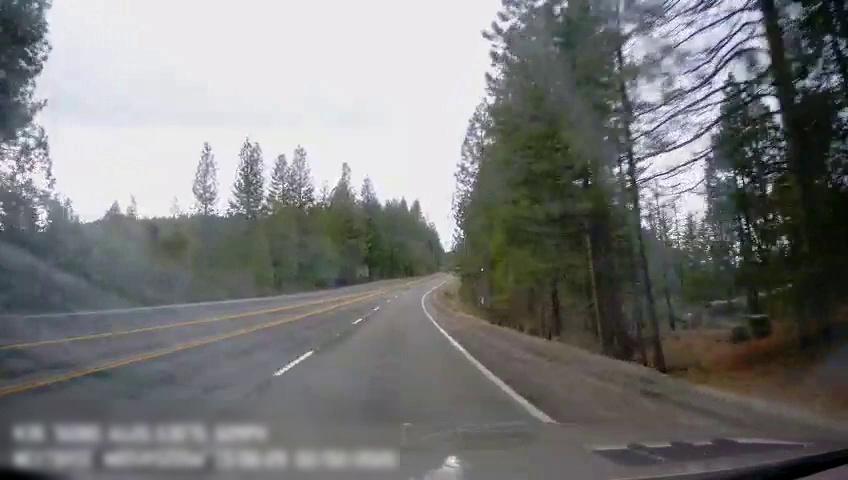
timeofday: Day
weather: Cloudy
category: Drivable Space
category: Lanes | Opposite Lane
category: Lanes | Alternate Lane
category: Lanes | Current Lane
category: Lanes | Current Lane